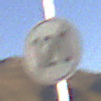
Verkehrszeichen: EndeGeschwindigkeit120
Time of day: SunriseSunset
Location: Outdoor (Nature)
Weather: Clear
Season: NotSpecified
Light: Natural